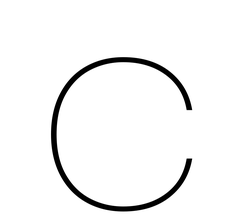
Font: Poppins-Thin